The image is an STFT spectrogram (time versus frequency) of a rolling-element bearing's vibration signal. What is the most likely bearing condition (normal, inner_race, outer_race, ball)?
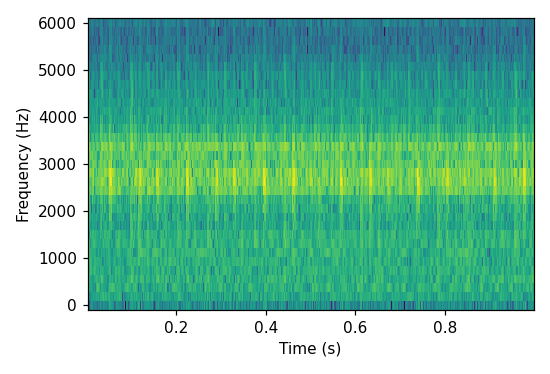
Answer: outer_race